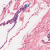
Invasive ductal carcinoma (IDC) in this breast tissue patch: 0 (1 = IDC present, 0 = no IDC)